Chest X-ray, AP view. Patient: 59 years old, sex M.
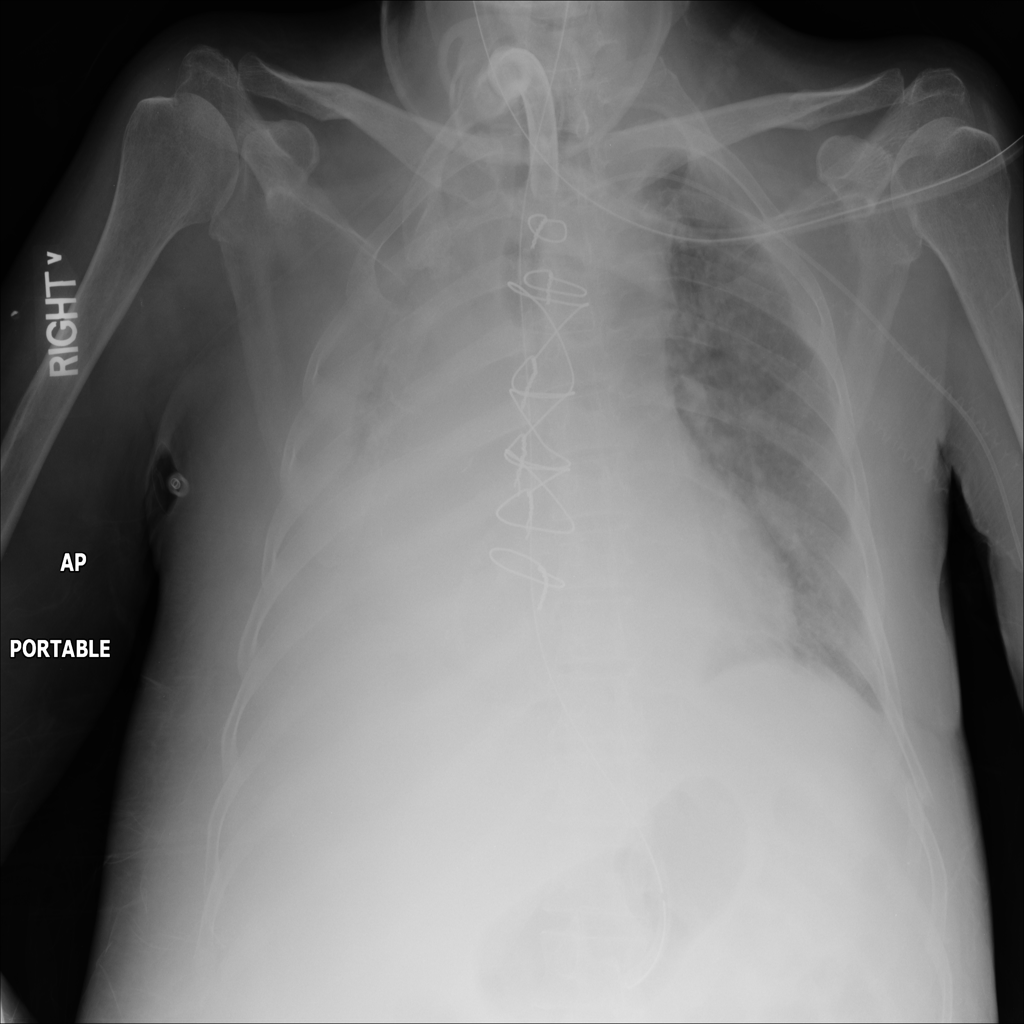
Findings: No Finding